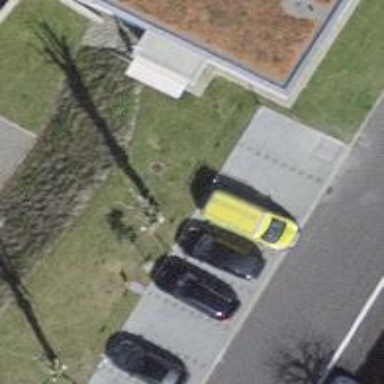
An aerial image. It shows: Parking available on the street side.